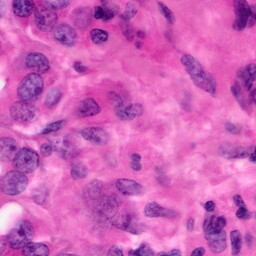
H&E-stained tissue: Pancreatic